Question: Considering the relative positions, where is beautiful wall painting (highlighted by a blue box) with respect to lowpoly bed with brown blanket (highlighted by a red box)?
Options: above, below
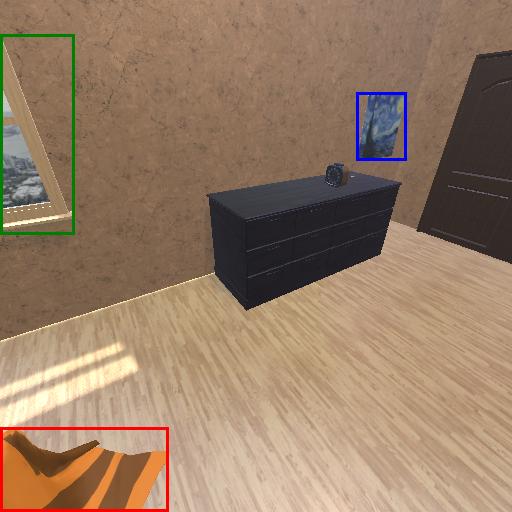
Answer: above